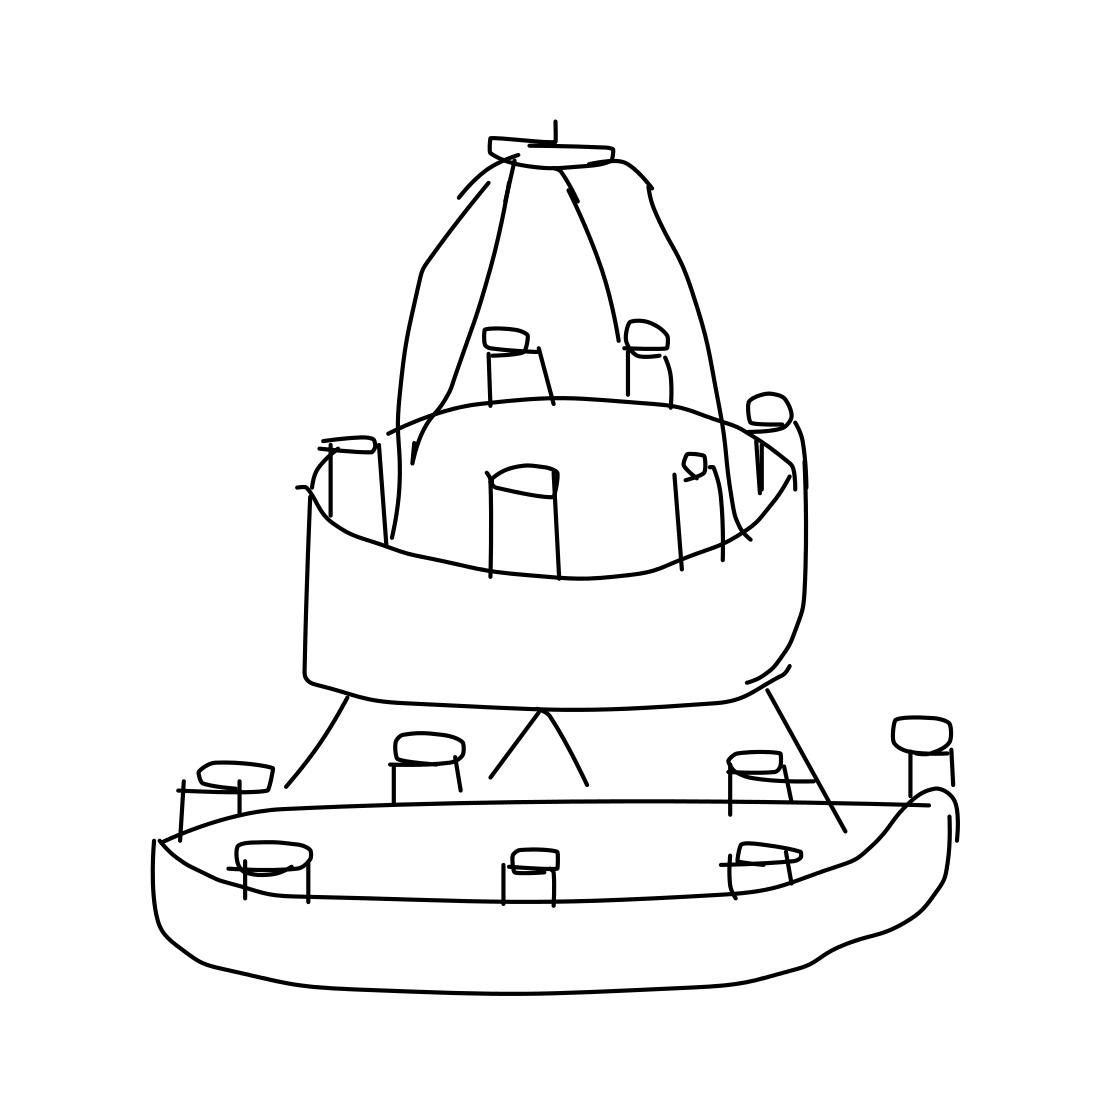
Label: chandelier